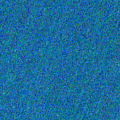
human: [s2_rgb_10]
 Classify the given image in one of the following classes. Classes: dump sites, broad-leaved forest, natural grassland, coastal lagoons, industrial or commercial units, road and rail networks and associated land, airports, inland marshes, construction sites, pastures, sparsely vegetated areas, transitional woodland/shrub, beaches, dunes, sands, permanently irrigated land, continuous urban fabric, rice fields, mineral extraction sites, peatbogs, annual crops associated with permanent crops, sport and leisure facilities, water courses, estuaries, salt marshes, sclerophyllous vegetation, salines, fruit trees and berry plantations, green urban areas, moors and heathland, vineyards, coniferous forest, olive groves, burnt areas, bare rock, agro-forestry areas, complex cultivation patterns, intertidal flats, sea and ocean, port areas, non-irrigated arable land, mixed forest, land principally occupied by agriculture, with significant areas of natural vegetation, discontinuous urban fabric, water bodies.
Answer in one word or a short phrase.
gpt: sea and ocean